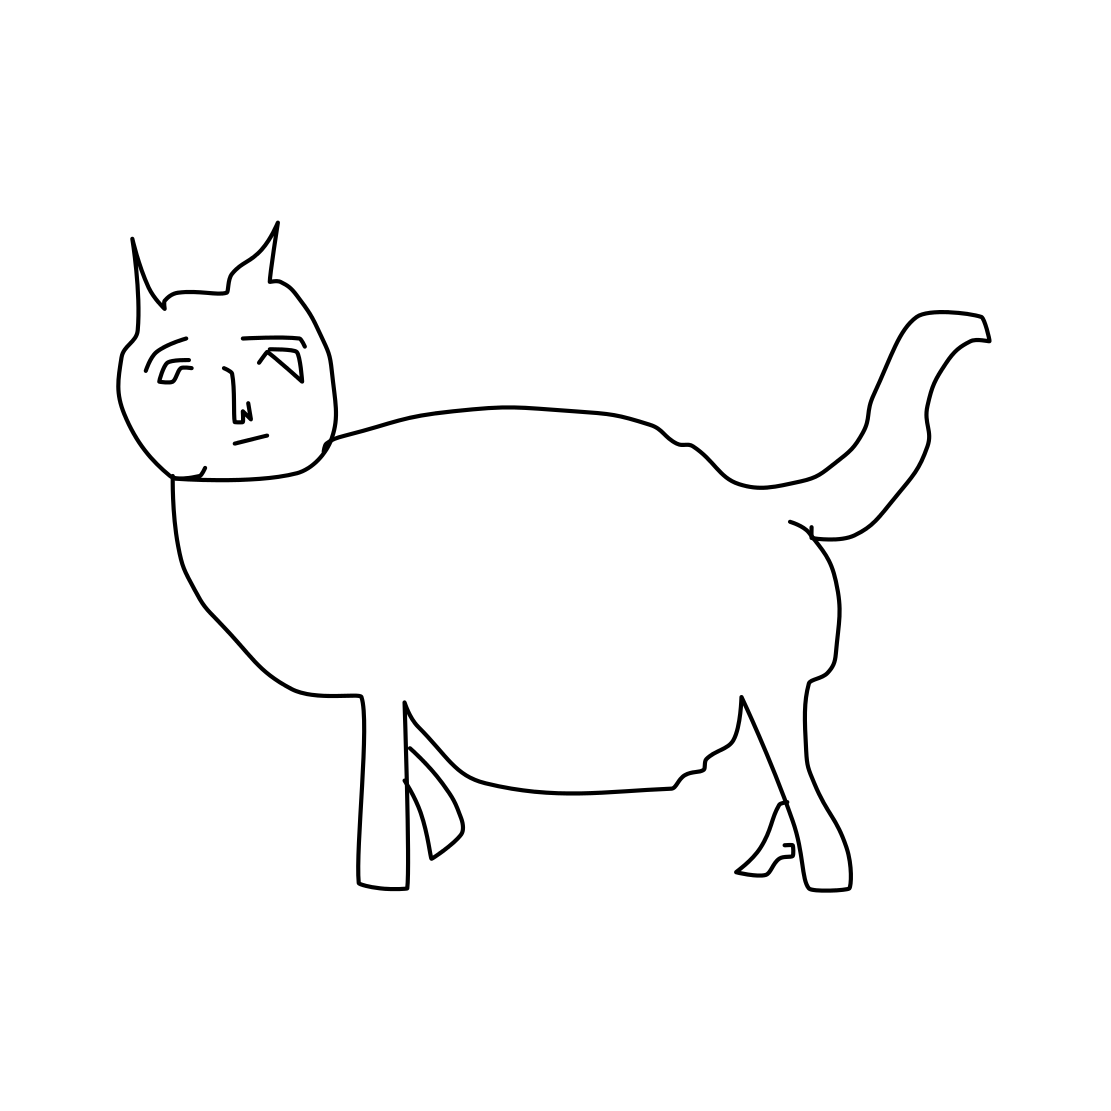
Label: cat